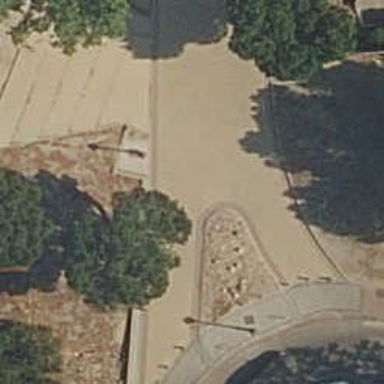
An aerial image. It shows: Pedestrian road.